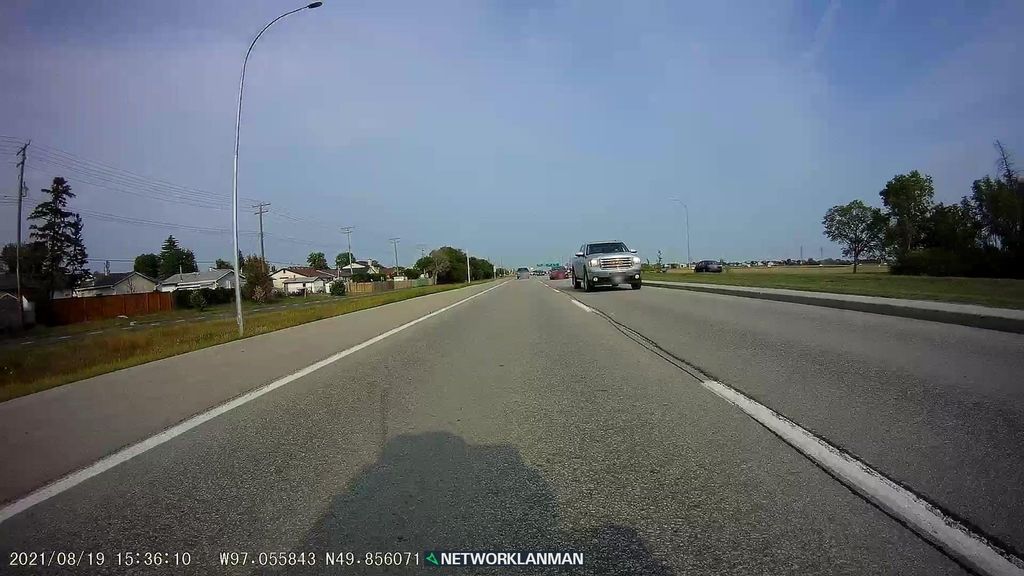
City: winnipeg